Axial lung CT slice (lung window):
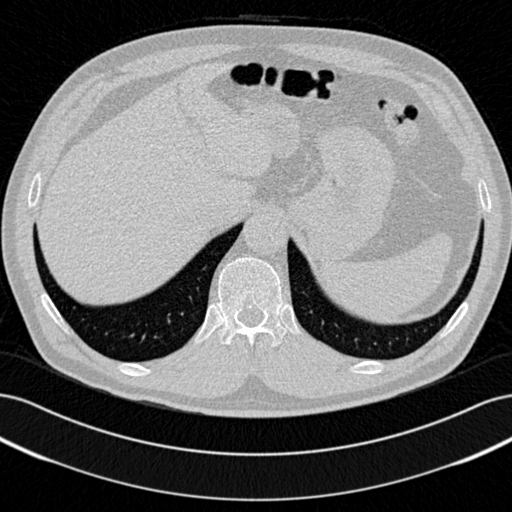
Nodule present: no